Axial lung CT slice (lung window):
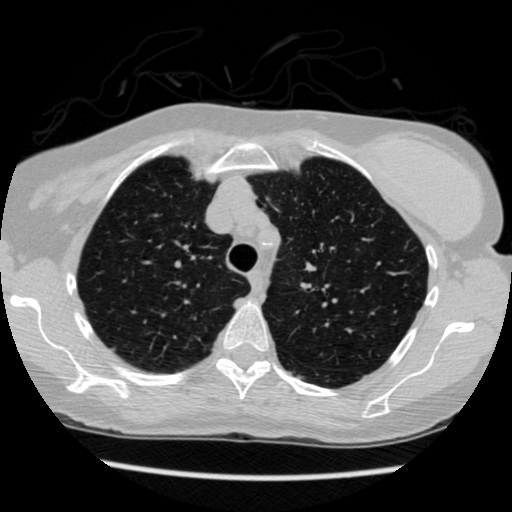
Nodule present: no